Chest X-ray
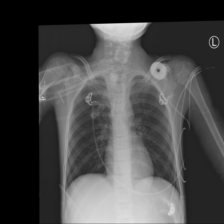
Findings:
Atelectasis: negative
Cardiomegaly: negative
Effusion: negative
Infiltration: negative
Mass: negative
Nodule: negative
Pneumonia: negative
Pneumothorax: negative
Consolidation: negative
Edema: negative
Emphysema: negative
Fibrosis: negative
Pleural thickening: negative
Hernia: negative